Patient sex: F
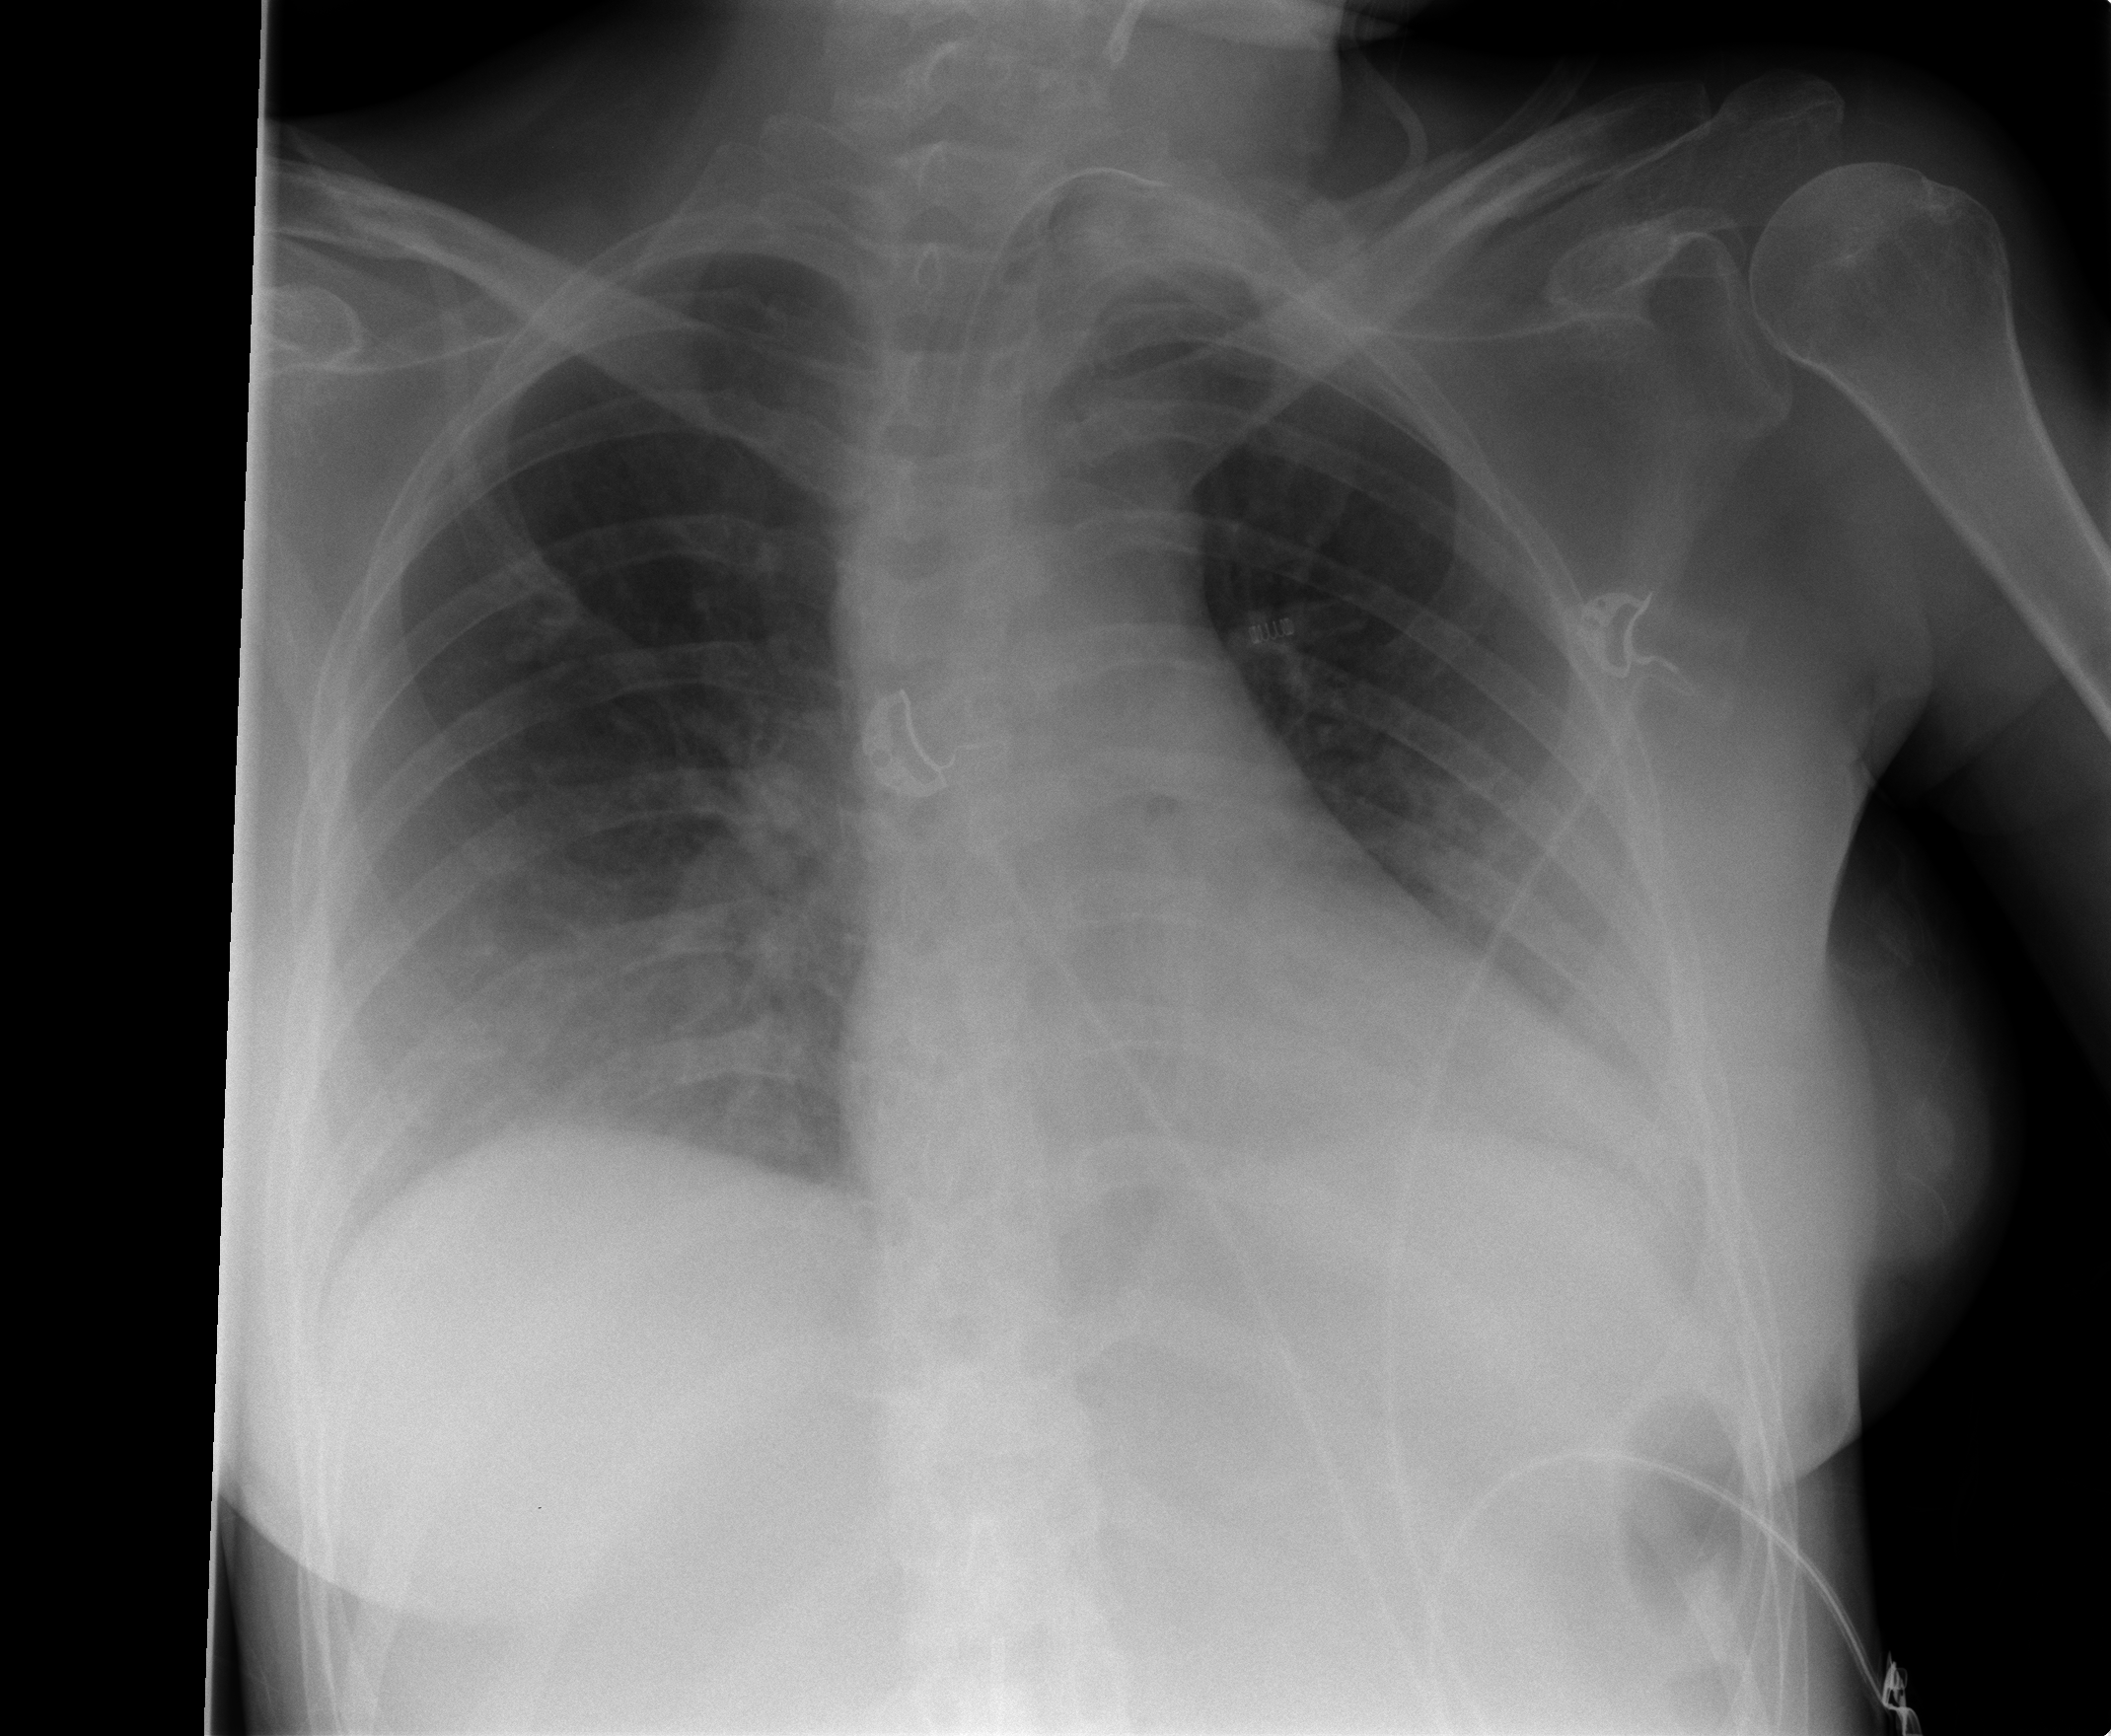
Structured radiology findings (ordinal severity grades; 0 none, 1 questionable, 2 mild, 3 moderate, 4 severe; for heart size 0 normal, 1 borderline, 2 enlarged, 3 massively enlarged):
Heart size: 0
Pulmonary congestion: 0
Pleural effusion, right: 1
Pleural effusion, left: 2
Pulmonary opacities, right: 0
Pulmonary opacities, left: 0
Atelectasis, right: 2
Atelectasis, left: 2